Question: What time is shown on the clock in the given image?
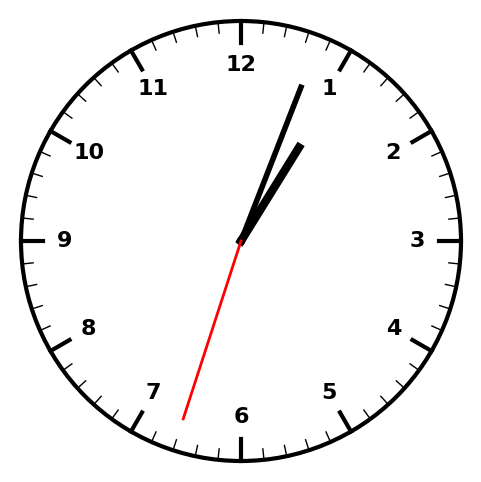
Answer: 01:03:33